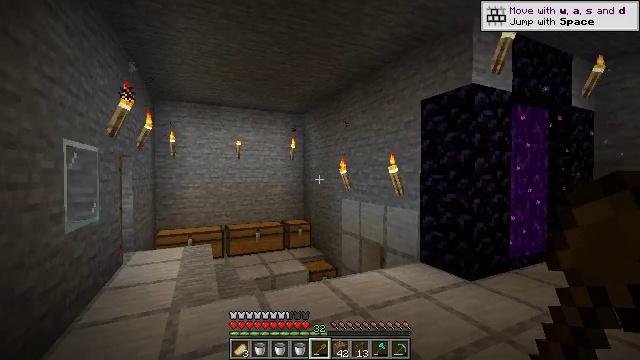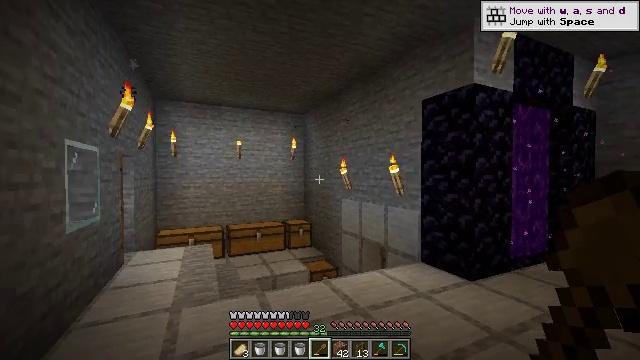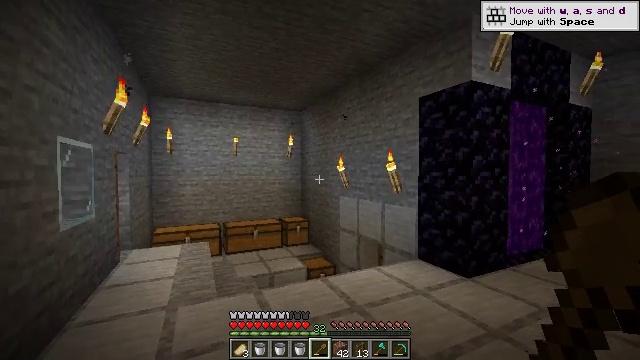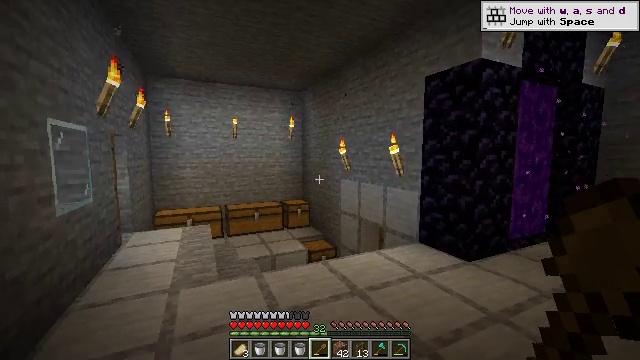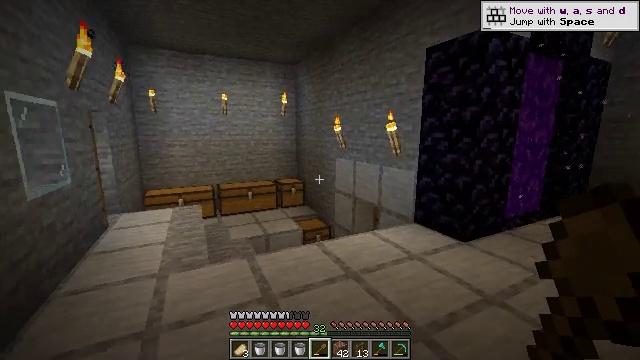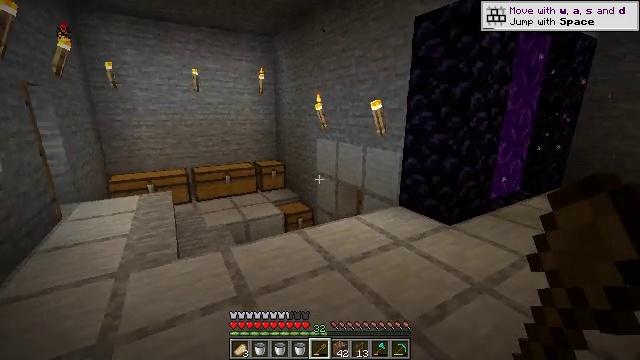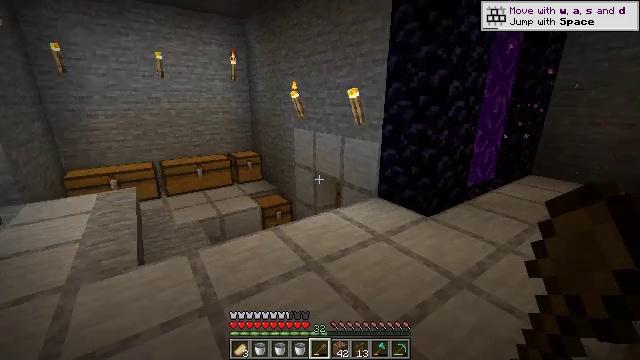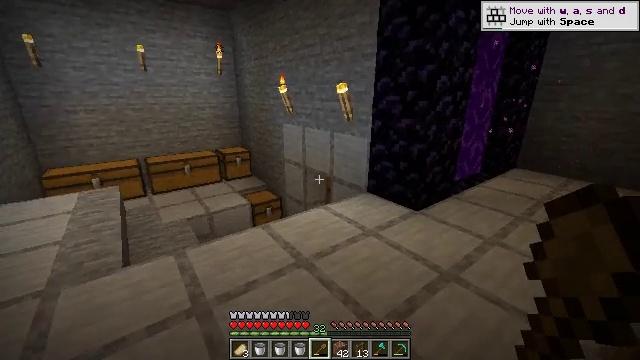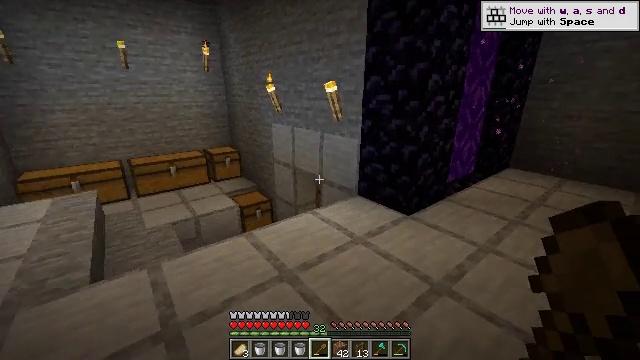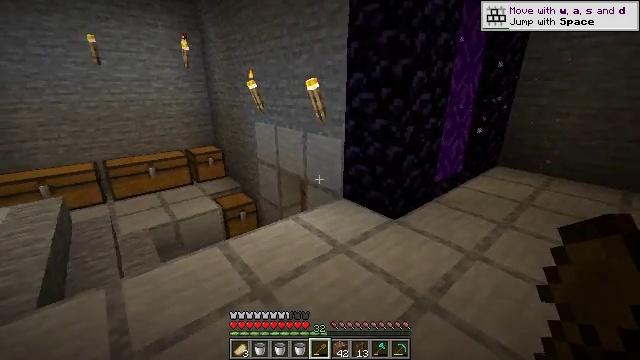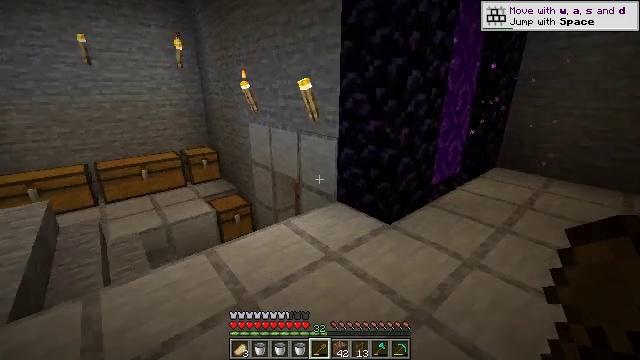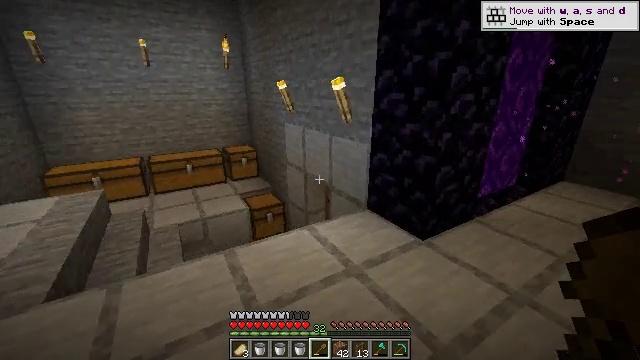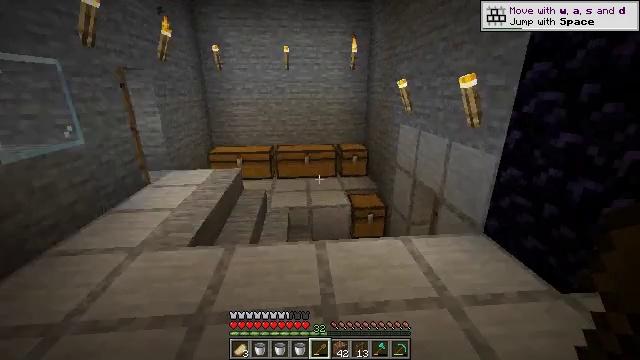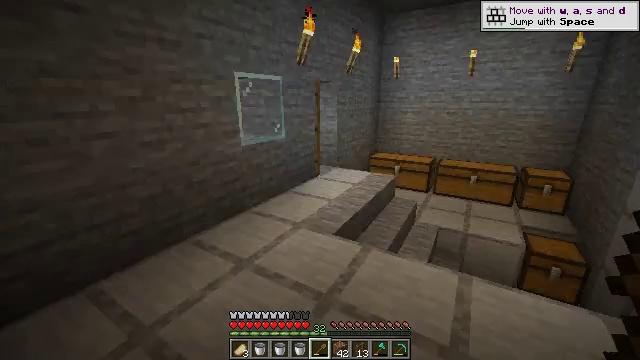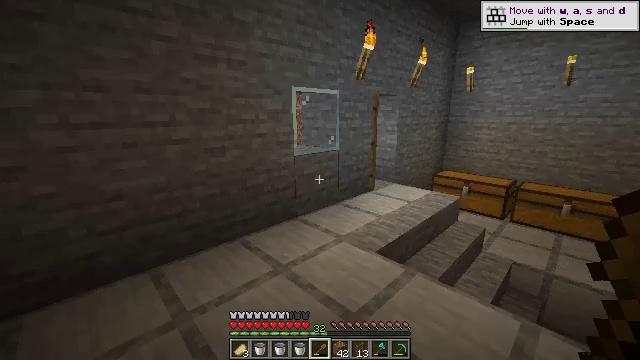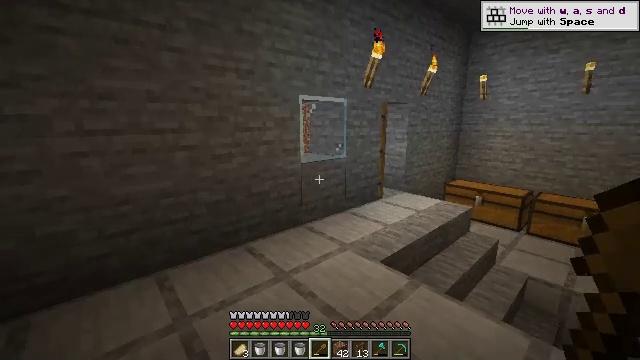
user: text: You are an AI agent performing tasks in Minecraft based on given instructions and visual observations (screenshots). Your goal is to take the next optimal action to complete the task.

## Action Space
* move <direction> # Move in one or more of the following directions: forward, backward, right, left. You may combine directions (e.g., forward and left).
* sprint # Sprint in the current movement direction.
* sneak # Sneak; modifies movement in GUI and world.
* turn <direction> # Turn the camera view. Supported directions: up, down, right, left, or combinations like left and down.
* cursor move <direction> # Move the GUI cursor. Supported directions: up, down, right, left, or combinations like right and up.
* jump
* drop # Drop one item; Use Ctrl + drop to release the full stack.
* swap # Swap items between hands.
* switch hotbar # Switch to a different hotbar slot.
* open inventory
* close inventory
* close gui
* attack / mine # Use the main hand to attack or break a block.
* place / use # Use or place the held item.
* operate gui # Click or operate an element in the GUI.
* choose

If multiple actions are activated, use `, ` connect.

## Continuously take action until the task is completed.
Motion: motion action
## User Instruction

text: Collect potatoes from the garden.
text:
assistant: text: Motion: no_op
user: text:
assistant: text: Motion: move forward
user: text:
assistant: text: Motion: move forward, turn down
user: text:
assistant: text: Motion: move forward, turn right and down
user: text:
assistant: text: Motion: move forward, turn right and down
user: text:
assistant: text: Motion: move forward and move right, turn right and down
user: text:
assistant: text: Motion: move forward and move right, turn right and down
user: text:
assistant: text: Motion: move forward and move right, turn right
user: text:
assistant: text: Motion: move forward and move right, turn right
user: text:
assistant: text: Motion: move forward and move right
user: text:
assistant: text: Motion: move forward and move right, turn left
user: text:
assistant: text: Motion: move forward and move right, turn left
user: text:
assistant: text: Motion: move forward and move right, turn left and up
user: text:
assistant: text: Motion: turn left and up
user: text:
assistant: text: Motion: turn left and up
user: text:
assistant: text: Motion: move forward, turn up
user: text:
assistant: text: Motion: move forward and move right
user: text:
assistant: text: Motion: move forward and move right
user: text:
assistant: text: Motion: move forward and move right
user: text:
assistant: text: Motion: move forward and move right
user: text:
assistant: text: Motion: move forward and move right
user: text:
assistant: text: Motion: move forward and move right, turn left
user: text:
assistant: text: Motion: move forward and move right, sprint, turn left
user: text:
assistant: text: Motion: move forward and move right, sprint, turn left
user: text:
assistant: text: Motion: move forward and move right, sprint, turn left
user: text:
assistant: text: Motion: move forward and move right, sprint
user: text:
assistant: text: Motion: move forward and move right, sprint
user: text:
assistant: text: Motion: move forward and move right, sprint, turn left
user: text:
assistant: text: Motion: move forward and move right, sprint, turn left
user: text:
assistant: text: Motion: move forward and move right, sprint, turn left